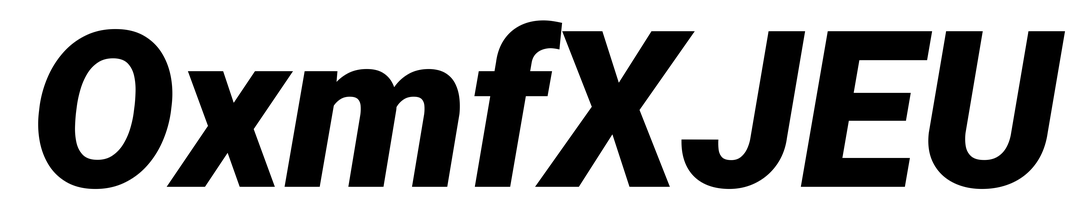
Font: Roboto-Italic_Black_Italic